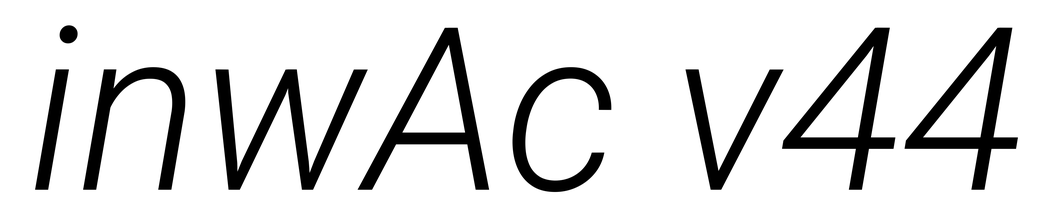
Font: Roboto-Italic_Light_Italic